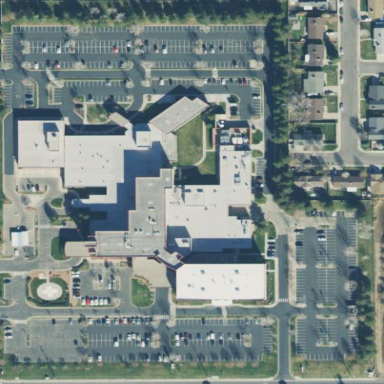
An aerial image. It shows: Hospital providing healthcare services.